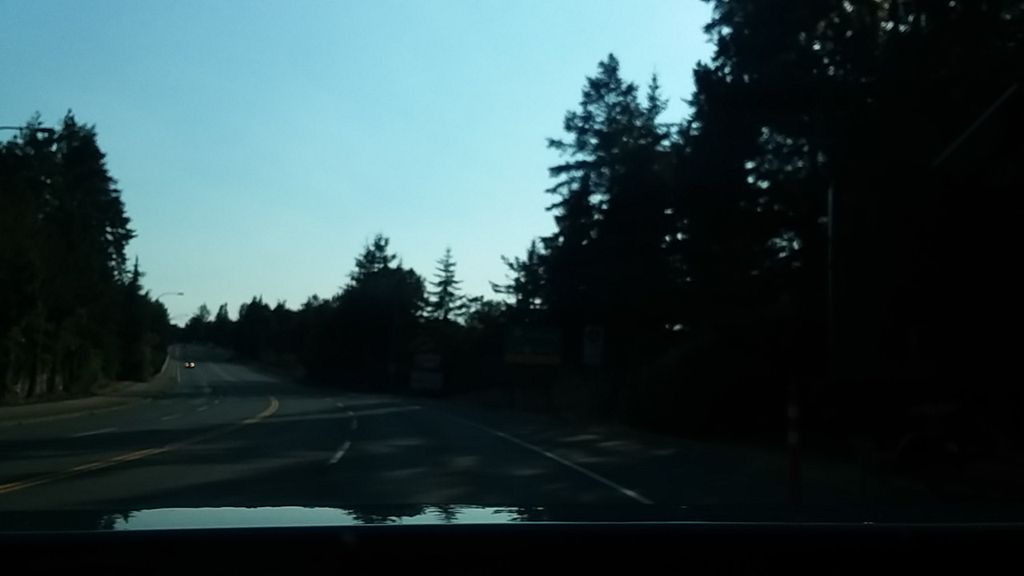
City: victoria